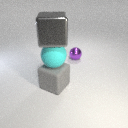
small purple metal sphere behind large gray rubber cube